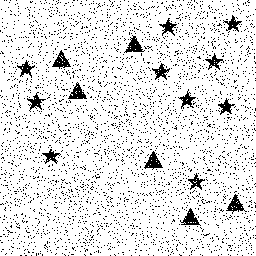
Squares: 0
Triangles: 6
Stars: 10
Total shapes: 16